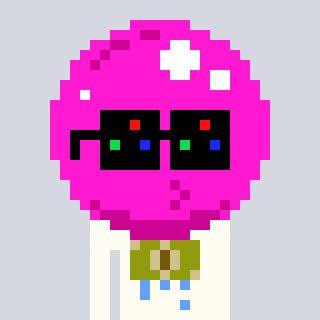
a pixel art character with square black sunglasses, a bubblegum-shaped head and a grayscale-colored body on a cool background